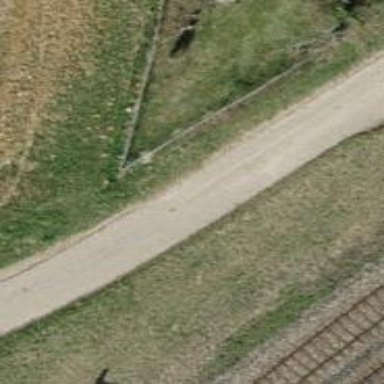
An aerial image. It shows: Service road with high-quality grade 1 track surface.